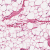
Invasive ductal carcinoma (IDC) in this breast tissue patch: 0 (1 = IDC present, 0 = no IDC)